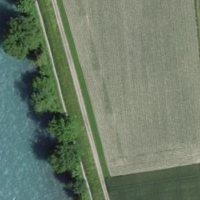
EUNIS habitat code: 52
Species observed at this site:
Euphorbia cyparissias